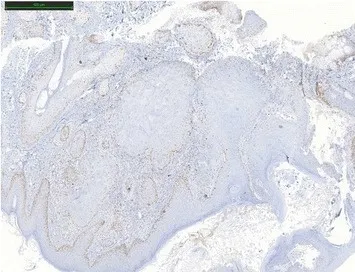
Partial loss of MSH6 protein expression in squamous cell carcinoma by IHC.
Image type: pathology (immunostaining)